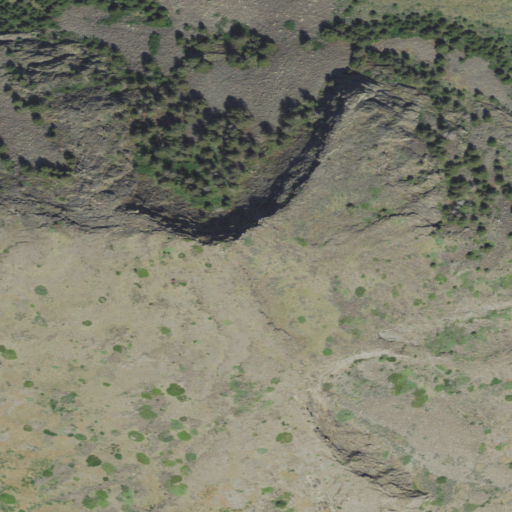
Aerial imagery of mountain in Montana named Haystack Butte containing evergreen forest, shrub, grassland, and mixed forest